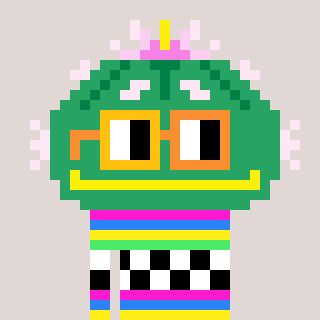
a pixel art character with square yellow and orange glasses, a peyote-shaped head and a darkpink-colored body on a warm background